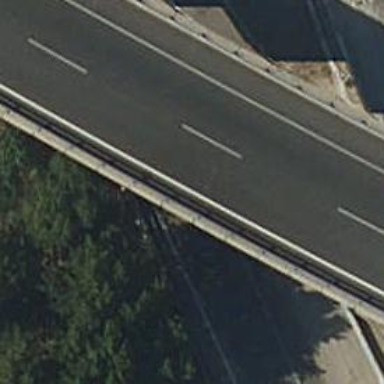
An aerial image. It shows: Motorway link bridge.